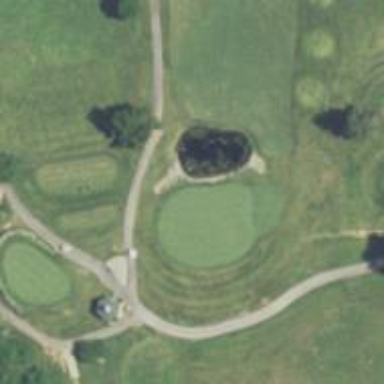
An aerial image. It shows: Golf hole.